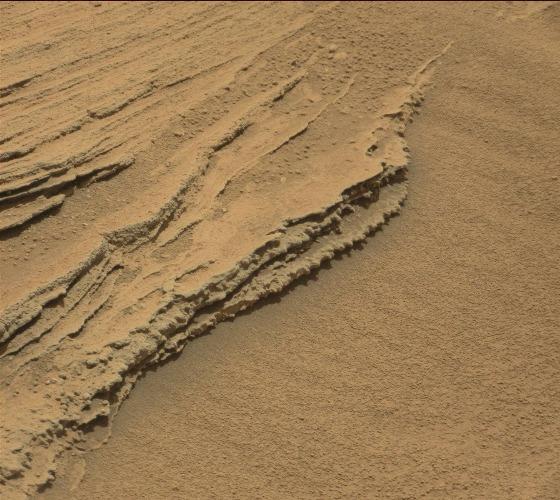
Terrain classes present: Bedrock, Gravel / Sand / Soil